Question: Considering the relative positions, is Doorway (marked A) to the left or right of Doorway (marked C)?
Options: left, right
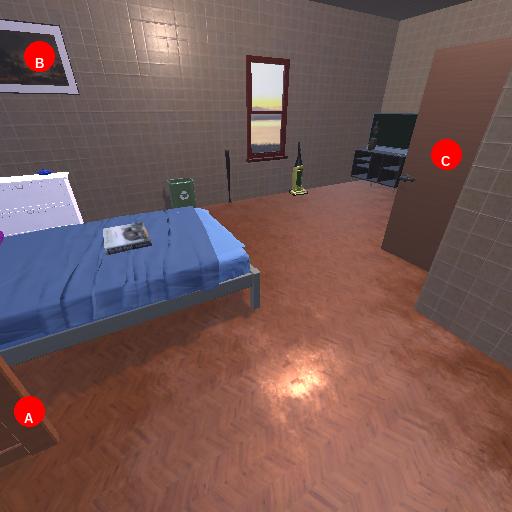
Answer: left